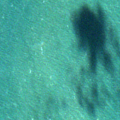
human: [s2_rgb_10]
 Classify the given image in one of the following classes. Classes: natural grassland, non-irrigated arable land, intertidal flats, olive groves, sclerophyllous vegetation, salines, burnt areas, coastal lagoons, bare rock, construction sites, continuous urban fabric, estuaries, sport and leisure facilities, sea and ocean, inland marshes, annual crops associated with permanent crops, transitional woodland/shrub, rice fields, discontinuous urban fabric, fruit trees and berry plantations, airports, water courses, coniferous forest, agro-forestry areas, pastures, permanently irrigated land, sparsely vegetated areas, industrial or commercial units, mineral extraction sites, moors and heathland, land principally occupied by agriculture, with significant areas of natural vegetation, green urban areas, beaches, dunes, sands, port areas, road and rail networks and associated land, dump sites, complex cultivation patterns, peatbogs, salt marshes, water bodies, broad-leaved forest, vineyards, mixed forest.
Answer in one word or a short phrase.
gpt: sea and ocean